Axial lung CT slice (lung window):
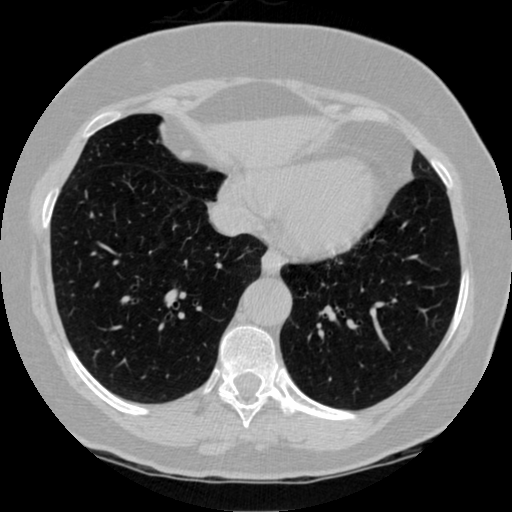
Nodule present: no